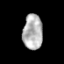
Tissue: prostate
Cell type: T cells
Senescence score: 0.3209
Nuclear area (px): 674
Mean DAPI intensity: 180.706